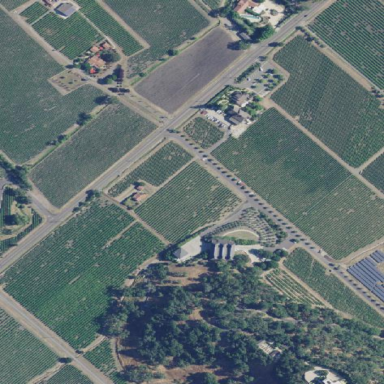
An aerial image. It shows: Vineyard where grapes are grown.